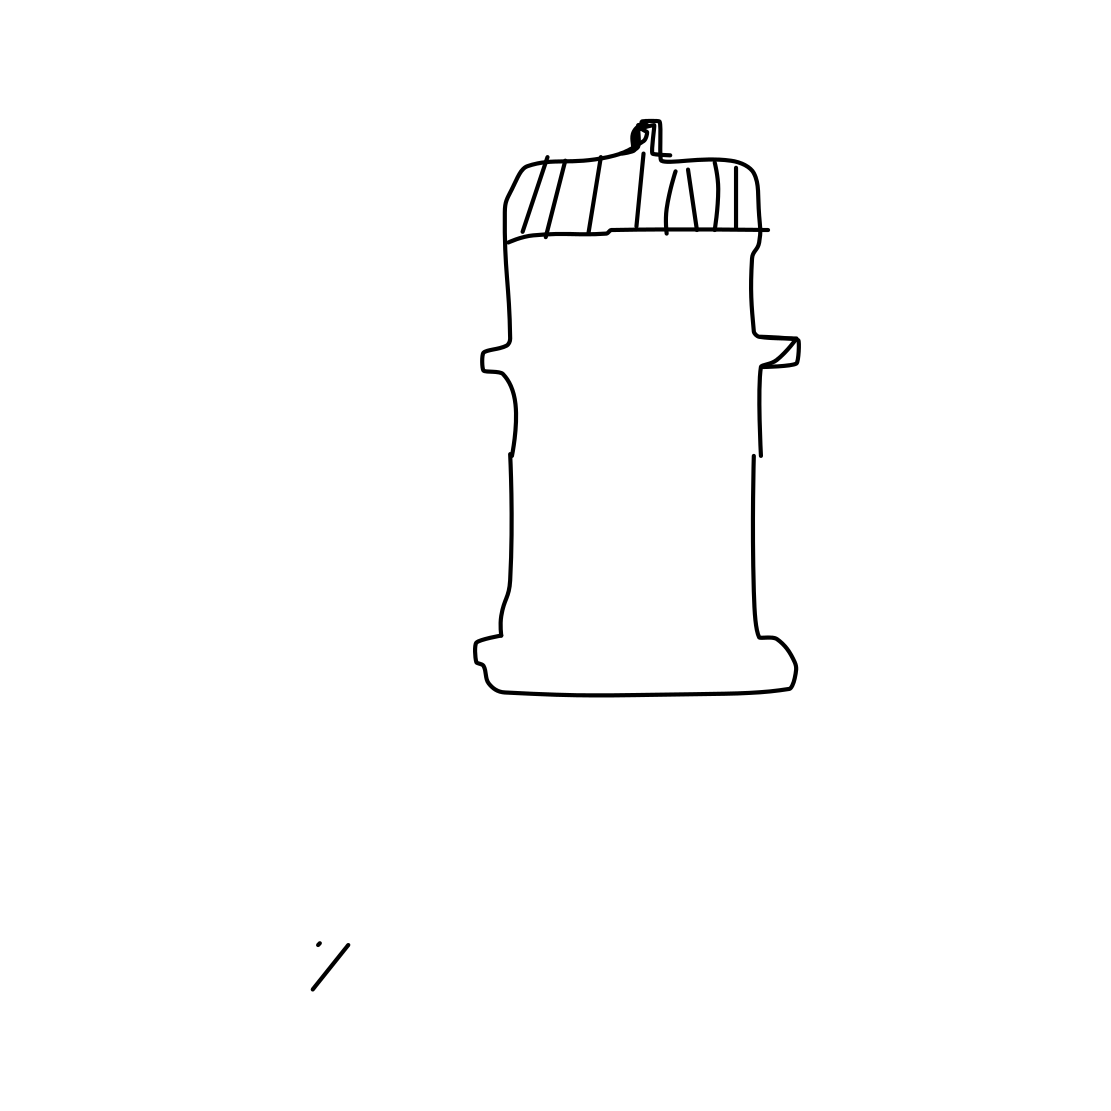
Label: fire hydrant